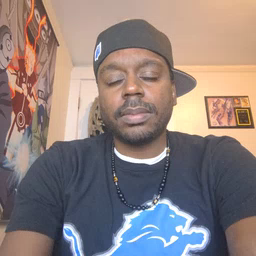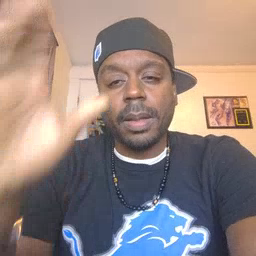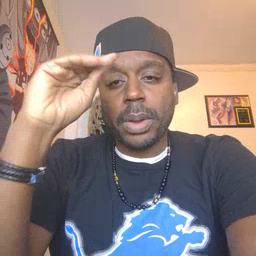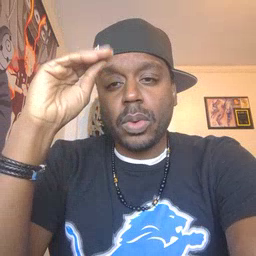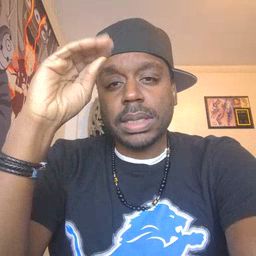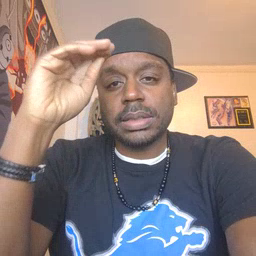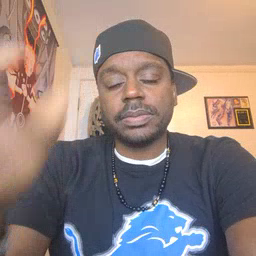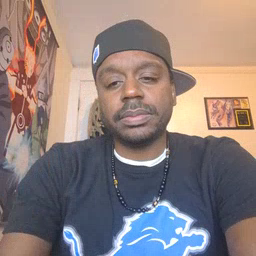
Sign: boy